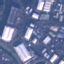
Land use / land cover class: Industrial